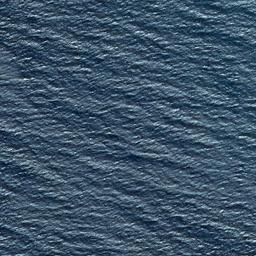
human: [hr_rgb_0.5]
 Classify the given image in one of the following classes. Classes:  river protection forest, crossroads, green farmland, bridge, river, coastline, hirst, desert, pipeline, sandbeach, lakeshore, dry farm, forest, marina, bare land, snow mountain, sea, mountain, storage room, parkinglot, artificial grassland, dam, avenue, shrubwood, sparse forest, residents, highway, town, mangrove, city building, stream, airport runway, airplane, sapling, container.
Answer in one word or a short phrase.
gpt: sea